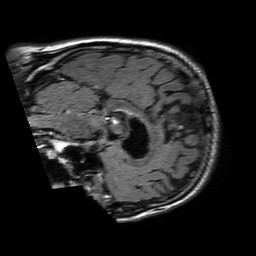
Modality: FLAIR
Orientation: sagittal
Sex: male
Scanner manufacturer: philips
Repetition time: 11 s
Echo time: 0.125 s